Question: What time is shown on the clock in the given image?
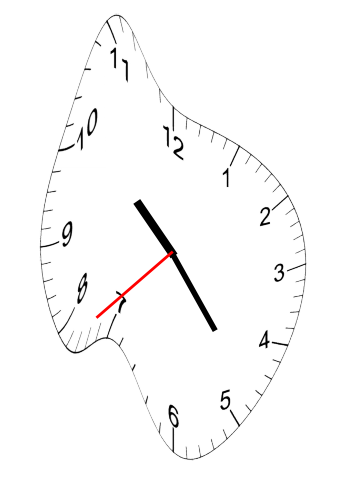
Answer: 10:23:38